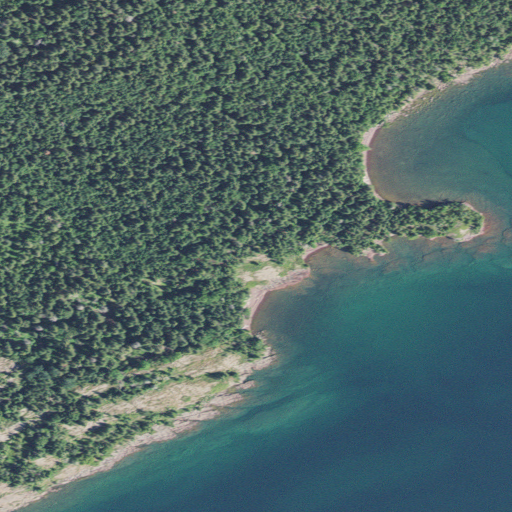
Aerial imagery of cape in Michigan named Red Rock Point containing evergreen forest, open water, woody wetlands, mixed forest, herbaceous wetlands, barren land, grassland, and shrub